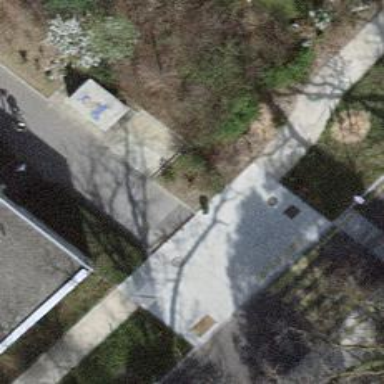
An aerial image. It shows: Bollard.